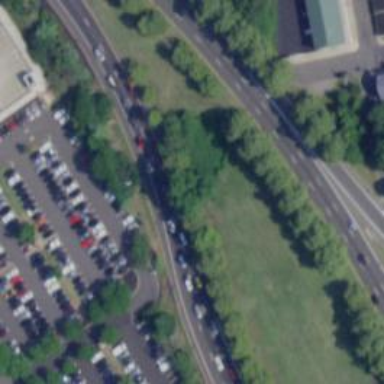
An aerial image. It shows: Urban freeway or expressway trunk road.